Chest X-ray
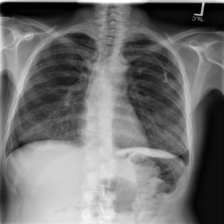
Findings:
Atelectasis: negative
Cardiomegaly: negative
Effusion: negative
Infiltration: negative
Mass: negative
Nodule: negative
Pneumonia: negative
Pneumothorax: negative
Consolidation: negative
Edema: negative
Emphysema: negative
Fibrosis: negative
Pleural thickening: negative
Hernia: negative